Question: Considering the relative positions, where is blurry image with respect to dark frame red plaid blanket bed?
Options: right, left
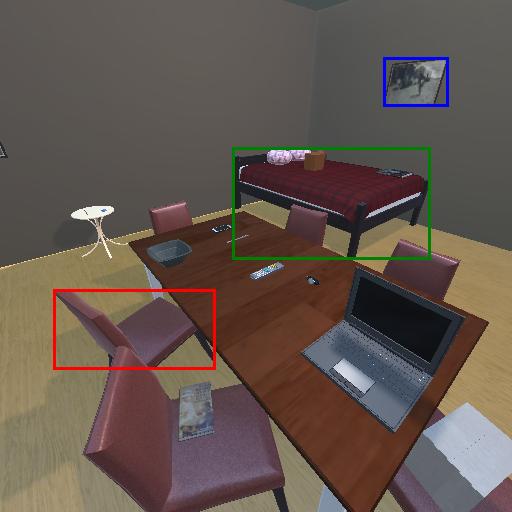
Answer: right